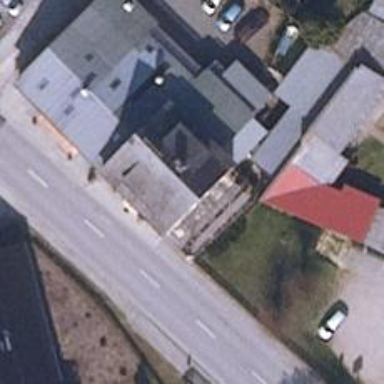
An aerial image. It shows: Restaurant.